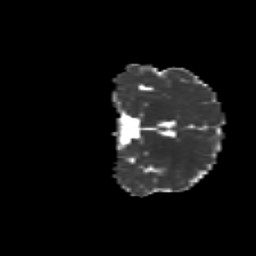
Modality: MD
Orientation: coronal
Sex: female
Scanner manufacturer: siemens
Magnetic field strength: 3 T
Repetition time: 5 s
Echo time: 0.071 s